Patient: sex M, age 37
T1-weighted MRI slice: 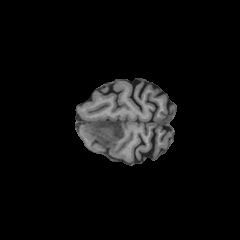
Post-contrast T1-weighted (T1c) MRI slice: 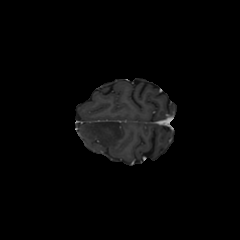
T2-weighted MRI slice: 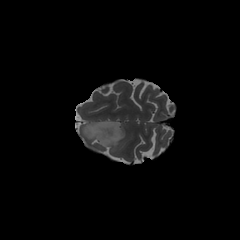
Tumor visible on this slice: yes
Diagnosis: Astrocytoma, IDH-mutant
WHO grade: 2